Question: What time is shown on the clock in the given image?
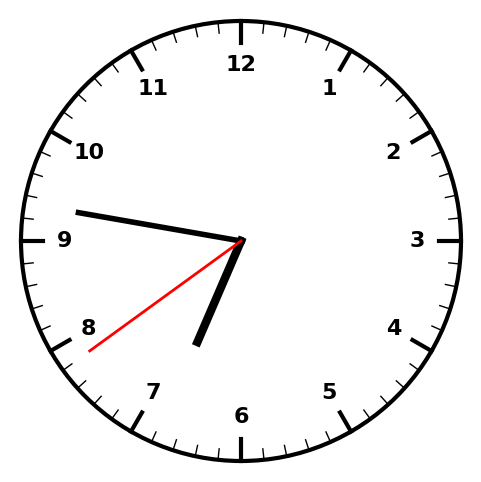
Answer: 06:46:39